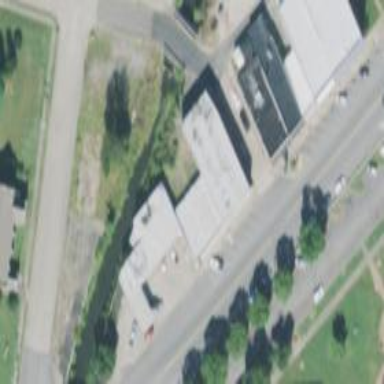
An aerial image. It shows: Building.